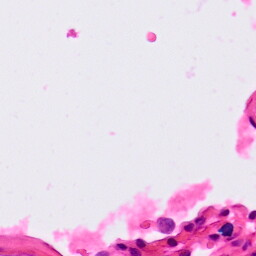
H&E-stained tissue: Lung